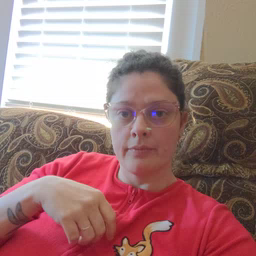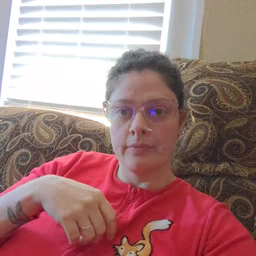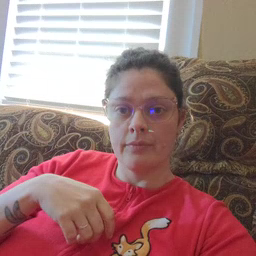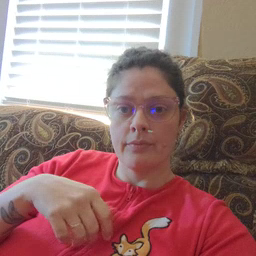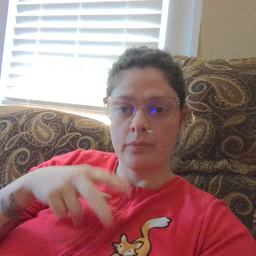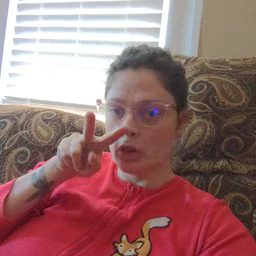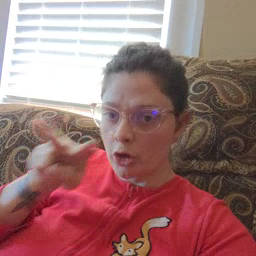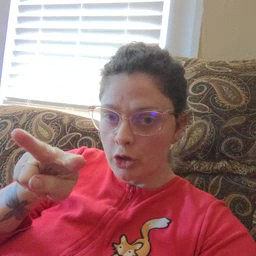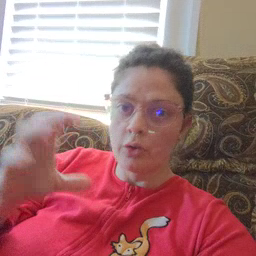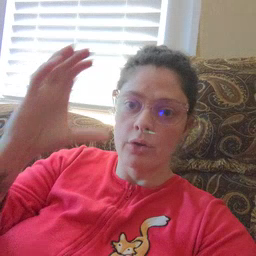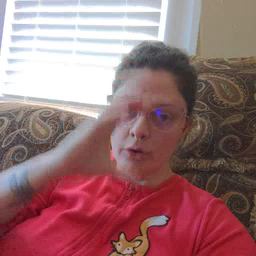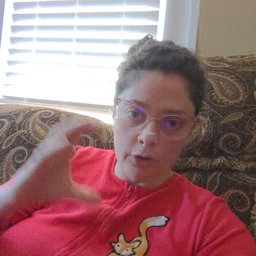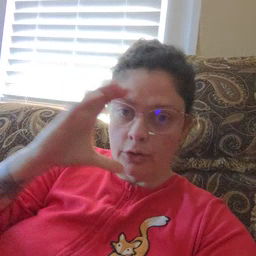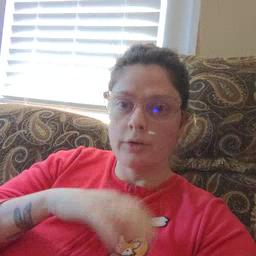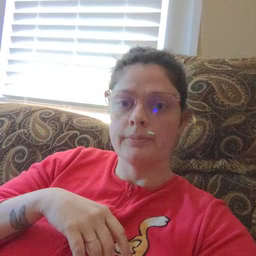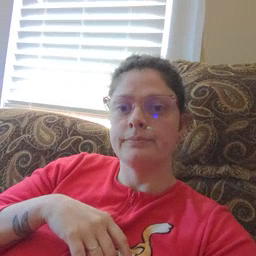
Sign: look